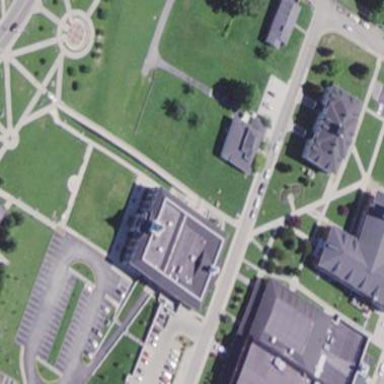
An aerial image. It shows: View of university building.